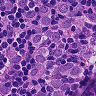
Metastatic tissue present: yes